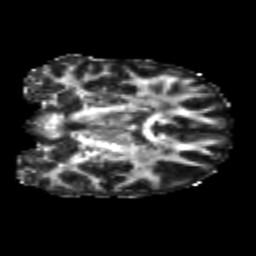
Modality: FA
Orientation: coronal
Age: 22
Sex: female
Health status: healthy
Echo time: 0.074 s